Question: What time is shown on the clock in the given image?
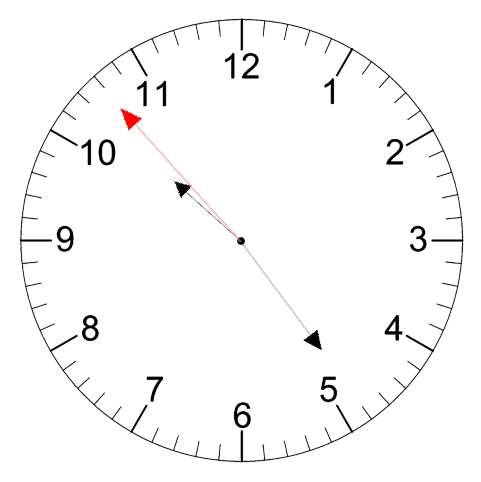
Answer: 10:23:53